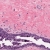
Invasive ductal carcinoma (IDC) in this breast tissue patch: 0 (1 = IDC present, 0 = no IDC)